Aerial crown-view tile of a tropical tree (Barro Colorado Island, Panama), acquired 20241112:
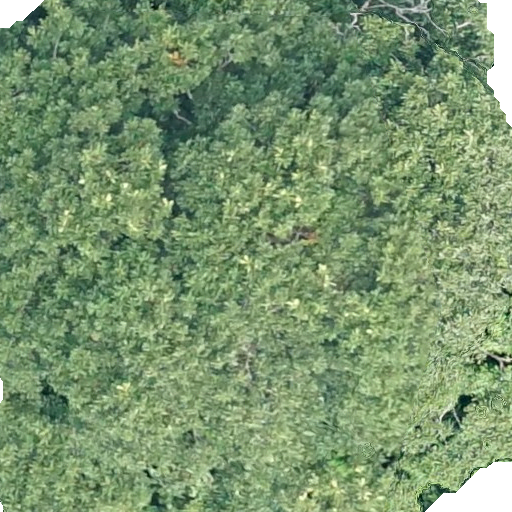
Species: Dipteryx oleifera
GBIF accepted scientific name: Dipteryx oleifera
Crown area: 536.738 m²